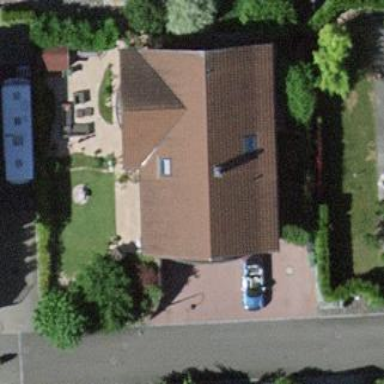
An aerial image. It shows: Detached building.